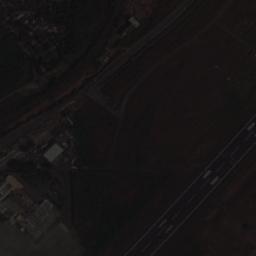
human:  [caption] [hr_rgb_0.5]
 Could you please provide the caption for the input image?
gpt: The runway goes through the lawn and some buildings are next to the runway .

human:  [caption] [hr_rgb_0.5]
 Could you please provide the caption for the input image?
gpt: The runway is on the grass next to some houses .

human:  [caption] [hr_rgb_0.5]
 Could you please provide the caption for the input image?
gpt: There are several buildings beside the runway .

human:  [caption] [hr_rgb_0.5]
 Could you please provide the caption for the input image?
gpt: There is a large area of ​​brown bare ground next to the runway  There are white short-line signs on the runway  There are many buildings beside the runway .

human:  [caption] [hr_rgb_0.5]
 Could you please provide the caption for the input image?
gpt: There are some buildings beside the runway .